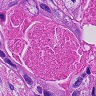
Metastatic tissue present: yes